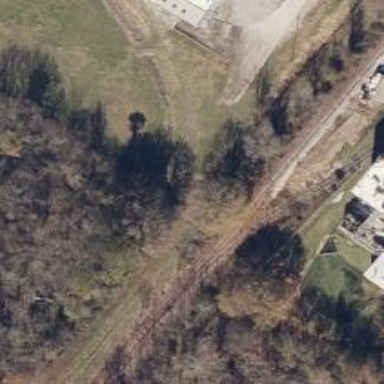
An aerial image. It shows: Railway spur service.